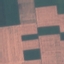
Label: AnnualCrop